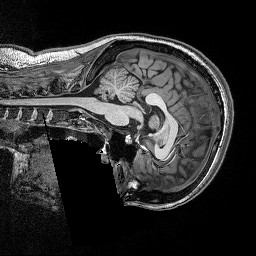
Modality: T1w
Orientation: sagittal
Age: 19
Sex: female
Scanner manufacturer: siemens
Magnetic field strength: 3 T
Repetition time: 2.5 s
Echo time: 0.00343 s